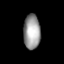
Tissue: lung
Cell type: Pericytes
Senescence score: 0.6042
Nuclear area (px): 571
Mean DAPI intensity: 154.923